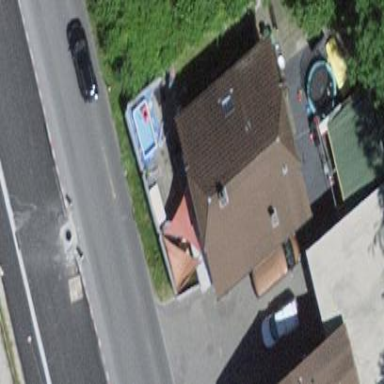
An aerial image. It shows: Residential building.